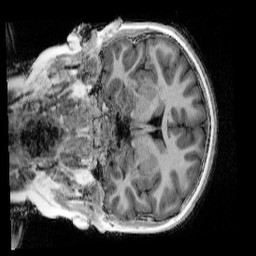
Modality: UNIT1_denoised
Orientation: coronal
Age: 9
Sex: male
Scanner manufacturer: siemens
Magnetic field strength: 3 T
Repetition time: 4 s
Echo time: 0.00303 s